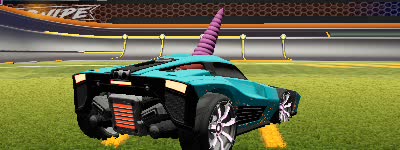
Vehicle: breakout